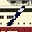
Label: 1